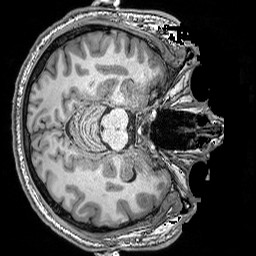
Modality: T1w
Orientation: axial
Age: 26
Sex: male